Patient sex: M
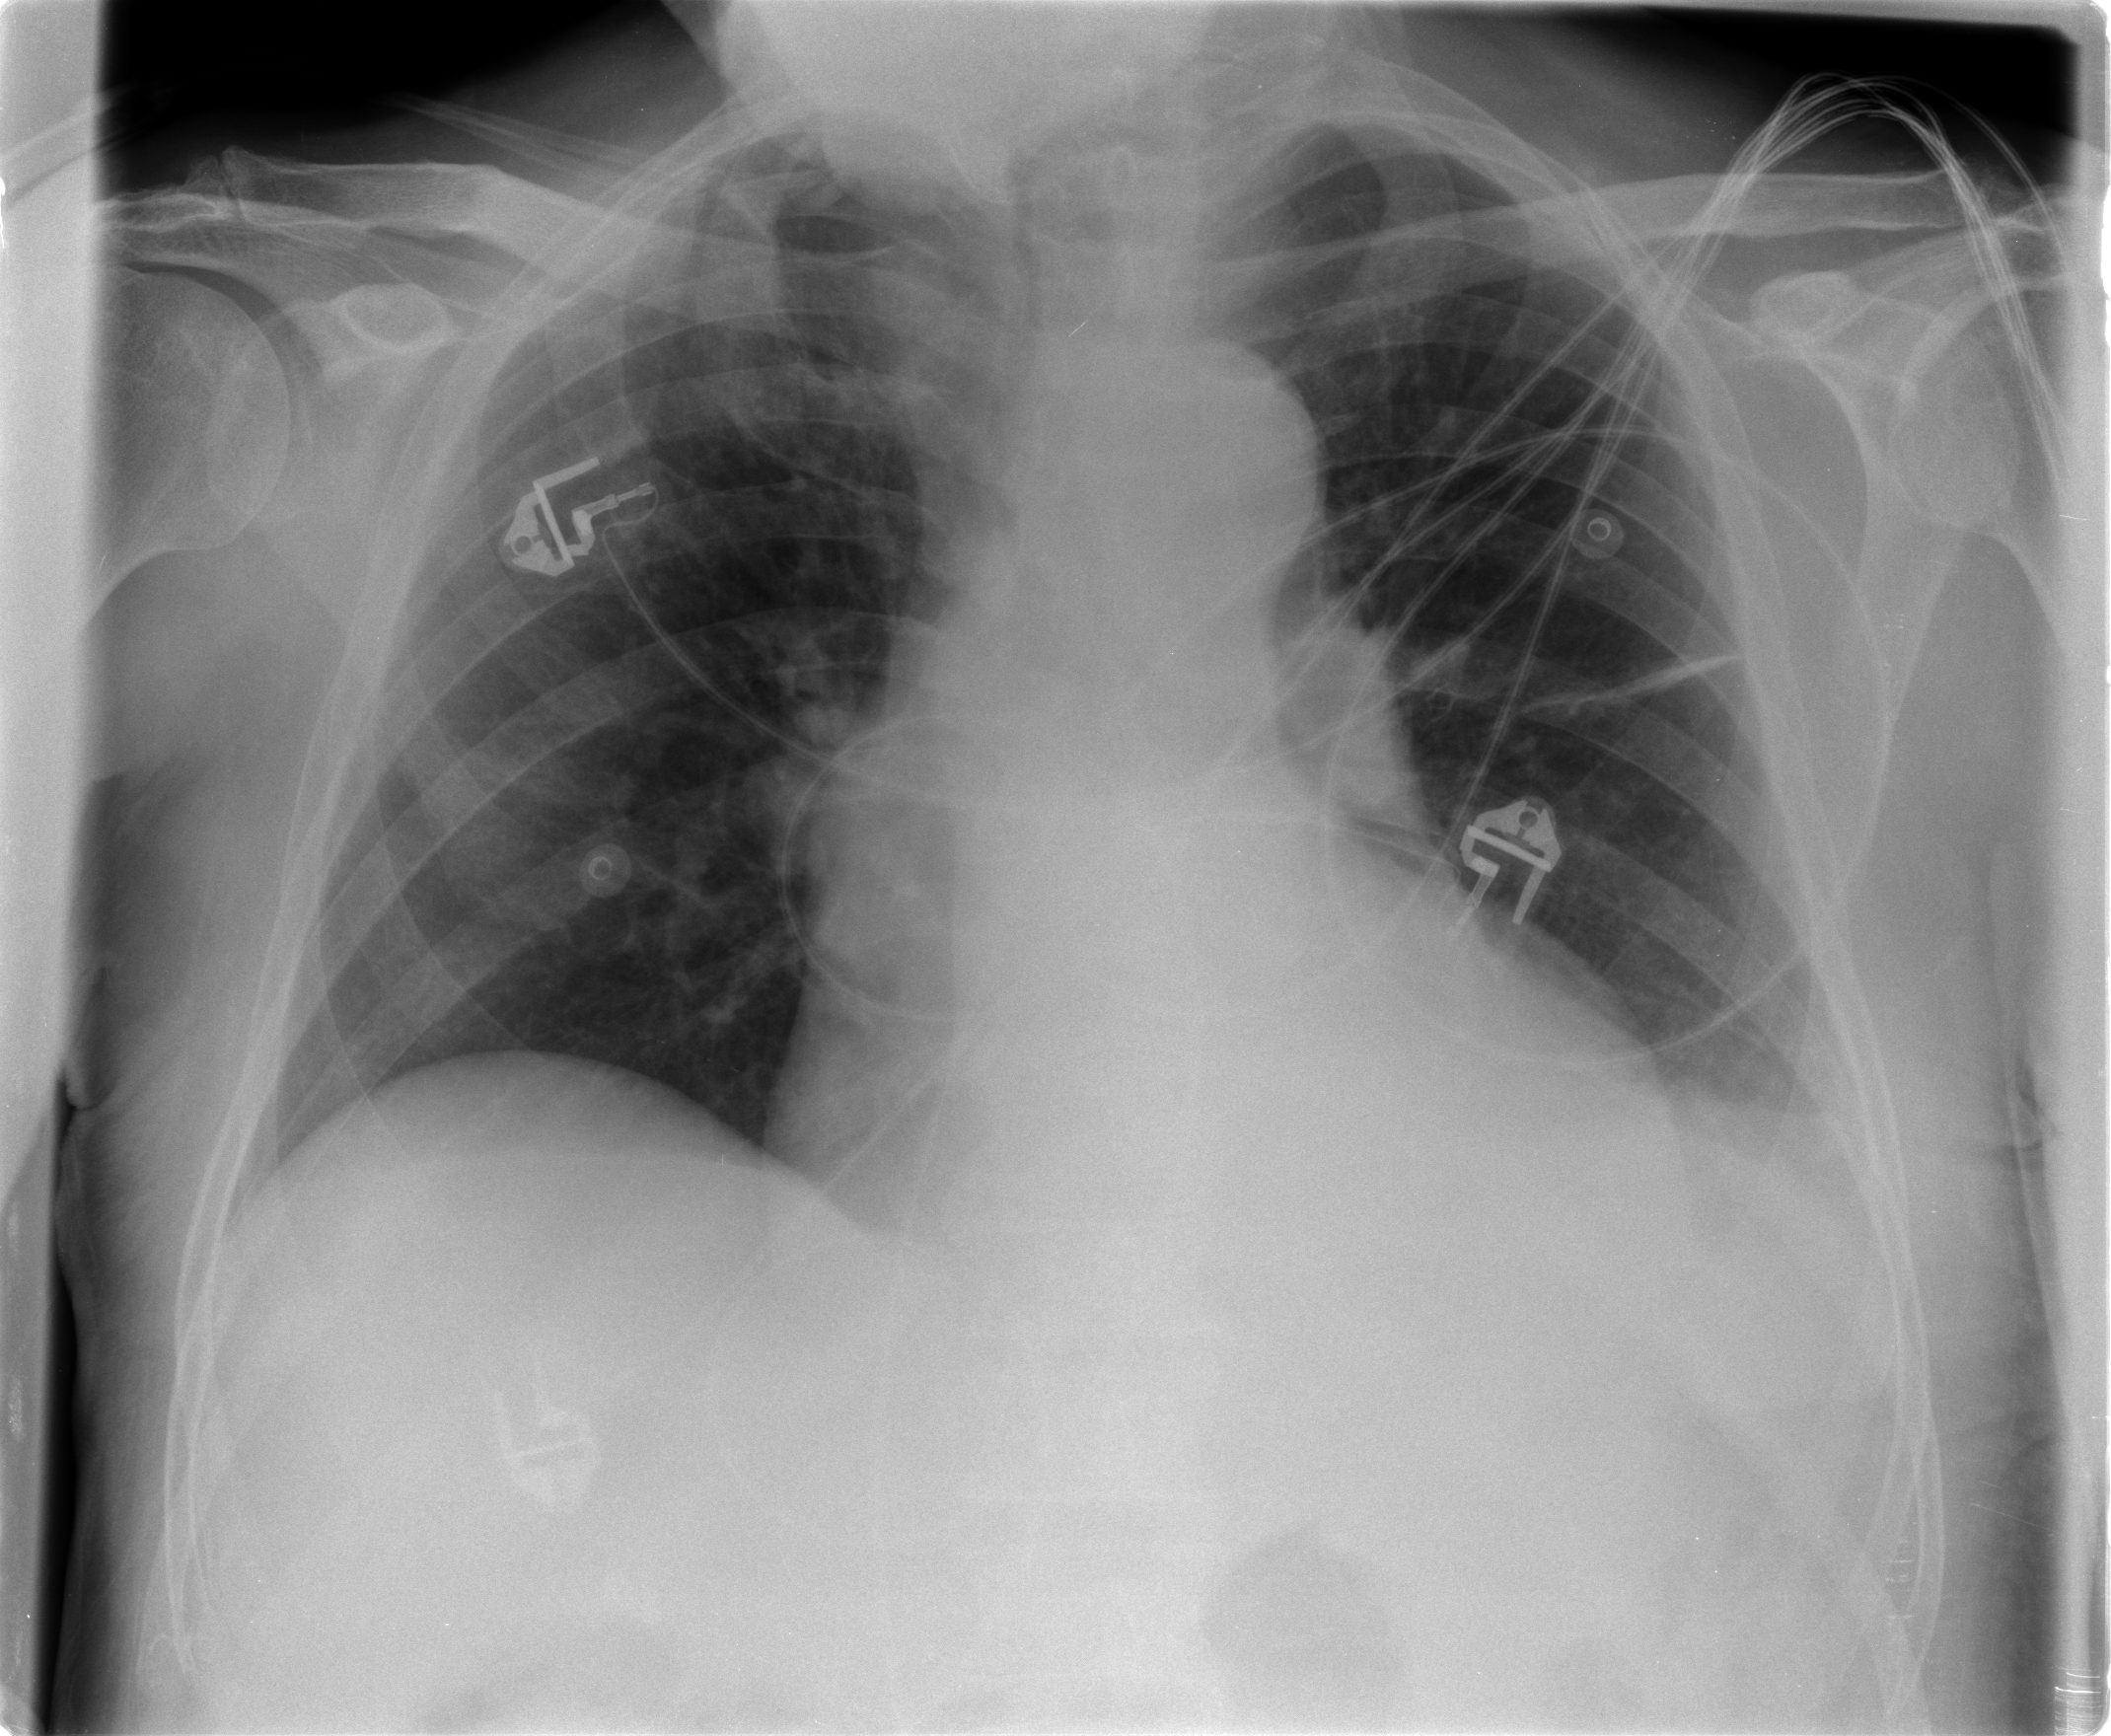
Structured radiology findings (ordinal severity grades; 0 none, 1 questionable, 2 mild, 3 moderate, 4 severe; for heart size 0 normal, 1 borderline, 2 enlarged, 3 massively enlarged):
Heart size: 2
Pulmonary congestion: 0
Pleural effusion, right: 0
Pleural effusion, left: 0
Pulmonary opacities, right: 0
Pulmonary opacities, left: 0
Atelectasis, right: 1
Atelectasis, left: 2